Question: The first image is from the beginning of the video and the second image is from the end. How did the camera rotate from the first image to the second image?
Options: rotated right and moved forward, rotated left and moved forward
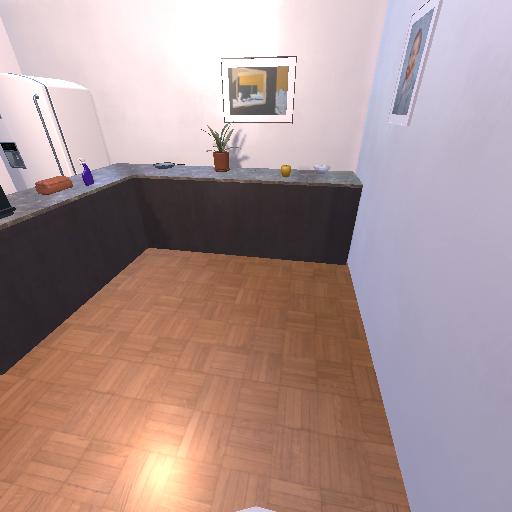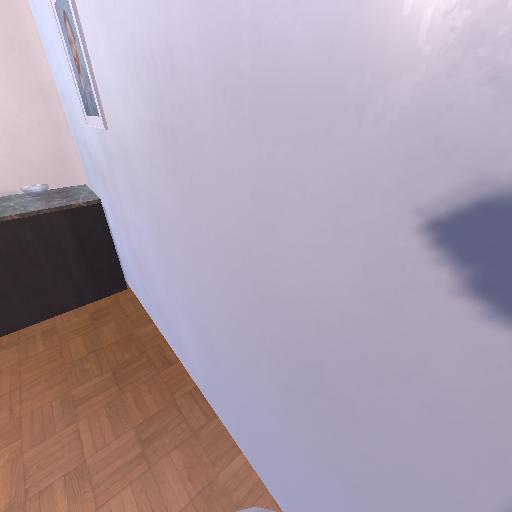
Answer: rotated right and moved forward